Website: apple-inc
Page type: customer-info-address
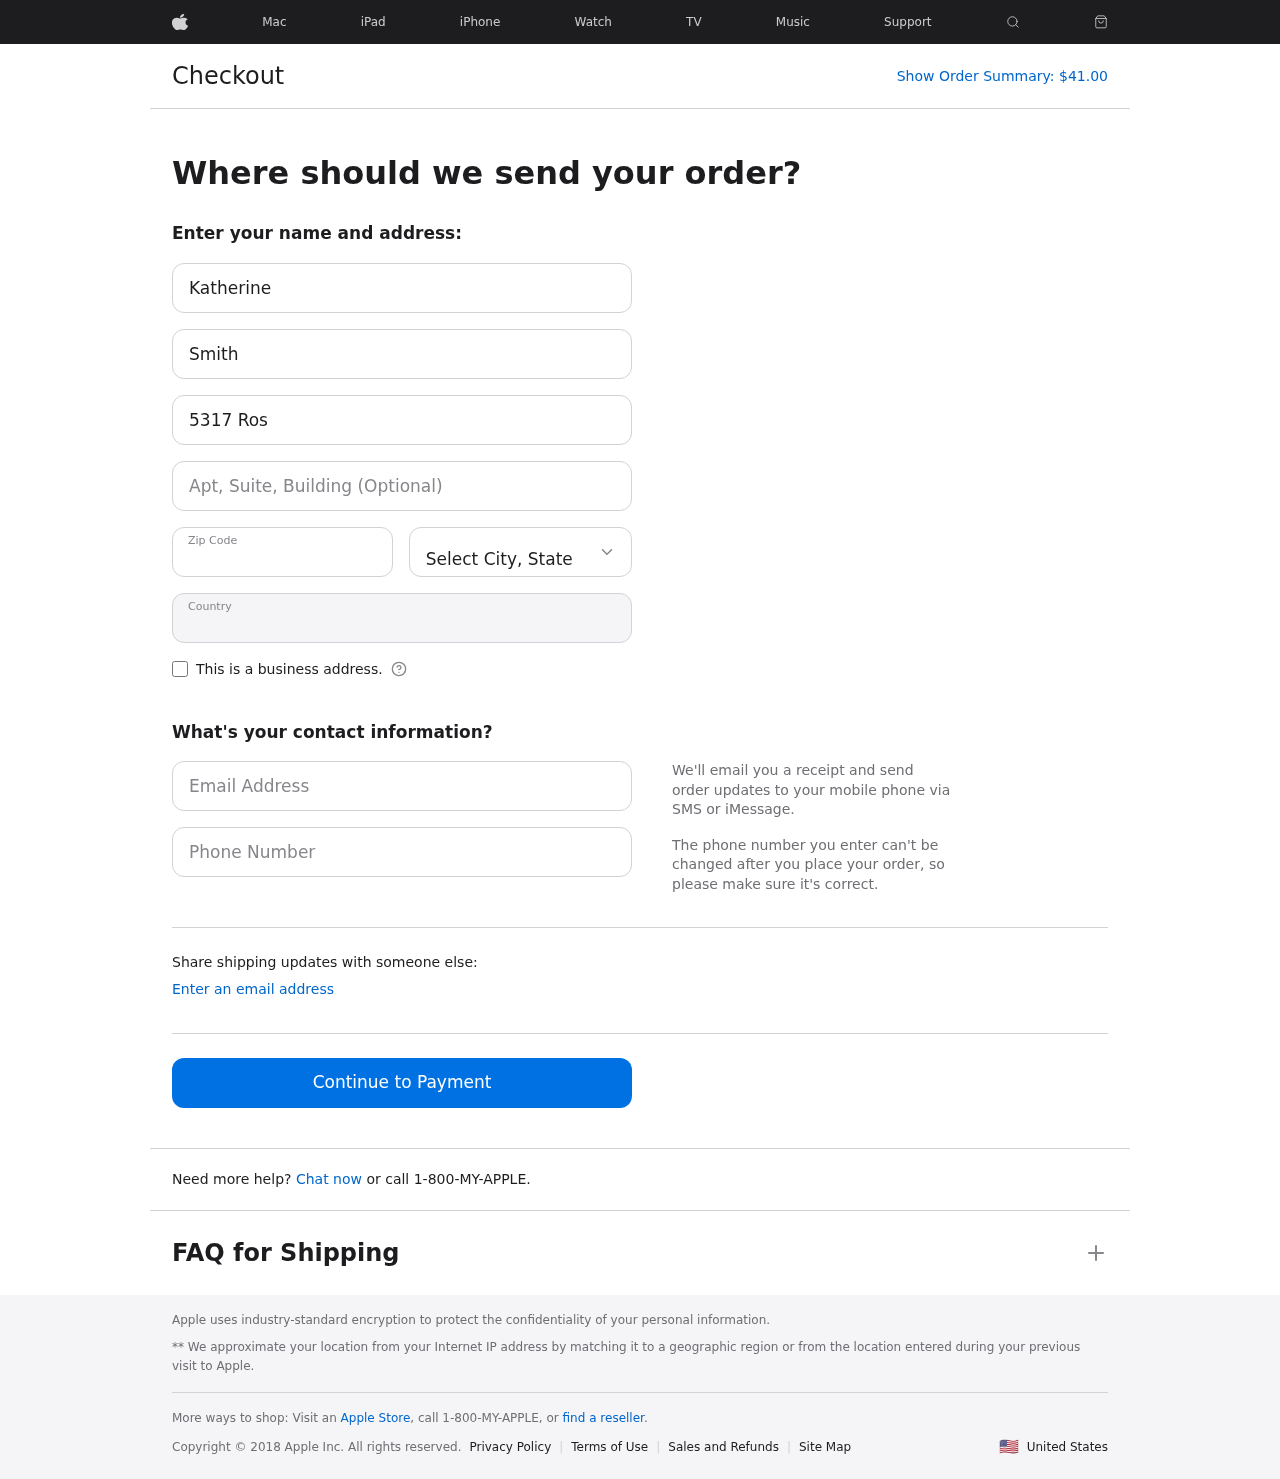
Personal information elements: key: PII_CITY_STATE
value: New Rachel, UT
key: PII_COUNTRY
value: United States
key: PII_EMAIL
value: katherinesmith@yahoo.com
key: PII_FIRSTNAME
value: Katherine
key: PII_LASTNAME
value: Smith
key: PII_PHONE
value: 2166758257
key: PII_POSTCODE
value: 35238
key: PII_STREET
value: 5317 Rose Heights Apt. 763
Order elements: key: ORDER_TOTAL
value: $41.00